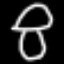
Label: mushroom